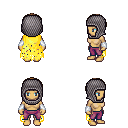
a pixel art fantasy rpg character, female body template, human, tanned skin, yellow tattered cape, magenta pants, blonde plain hairstyle, chain hood, white cloth bracers, four views (front, back, left, right), 2x2 character sprite sheet, small pixel art, hard edges, no anti-aliasing